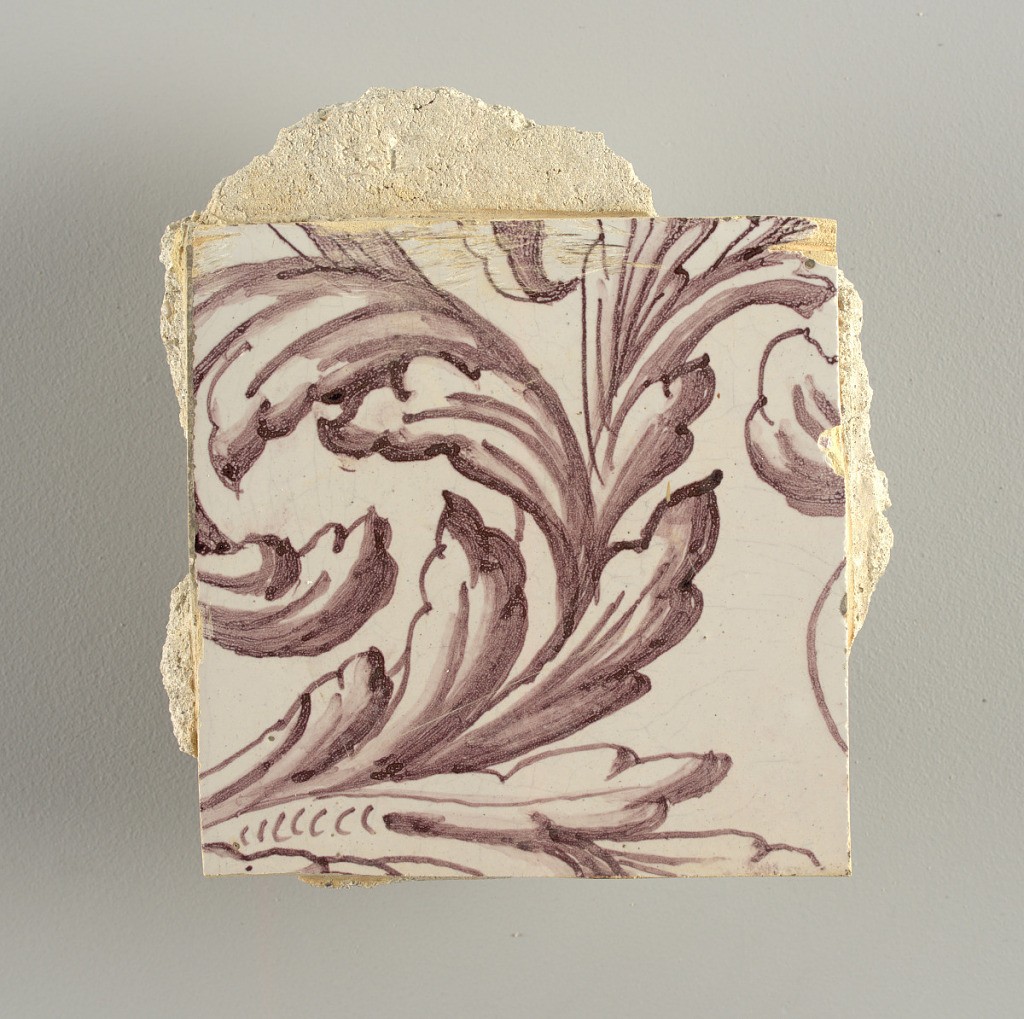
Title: Wall facing
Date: ca. 1725
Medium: Tin-glazed earthenware, underglaze
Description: Horizontal rectangle.  Thirty-seven tiles wide and twenty-one high with opening for door or window nineteen and one-half tiles high and twelve wide.  To left and right of opening, centered canopy above. Left, woman representing Hope, right, a sculputure urn.  Centered above opening, a mascaron.  Arabesque design of foliage.